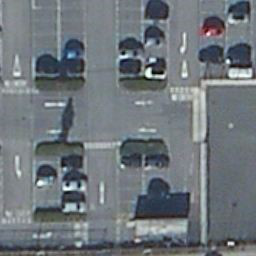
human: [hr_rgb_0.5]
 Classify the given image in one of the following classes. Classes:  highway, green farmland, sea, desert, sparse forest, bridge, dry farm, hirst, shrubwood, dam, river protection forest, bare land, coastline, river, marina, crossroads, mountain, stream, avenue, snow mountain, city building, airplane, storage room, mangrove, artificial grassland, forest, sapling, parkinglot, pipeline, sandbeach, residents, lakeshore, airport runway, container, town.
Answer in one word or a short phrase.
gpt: parkinglot